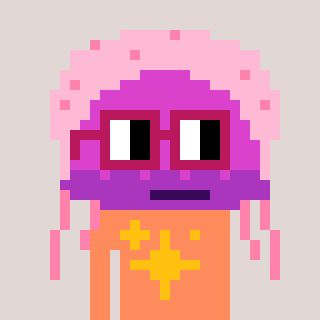
a pixel art character with square dark red glasses, a jellyfish-shaped head and a peachy-colored body on a warm background